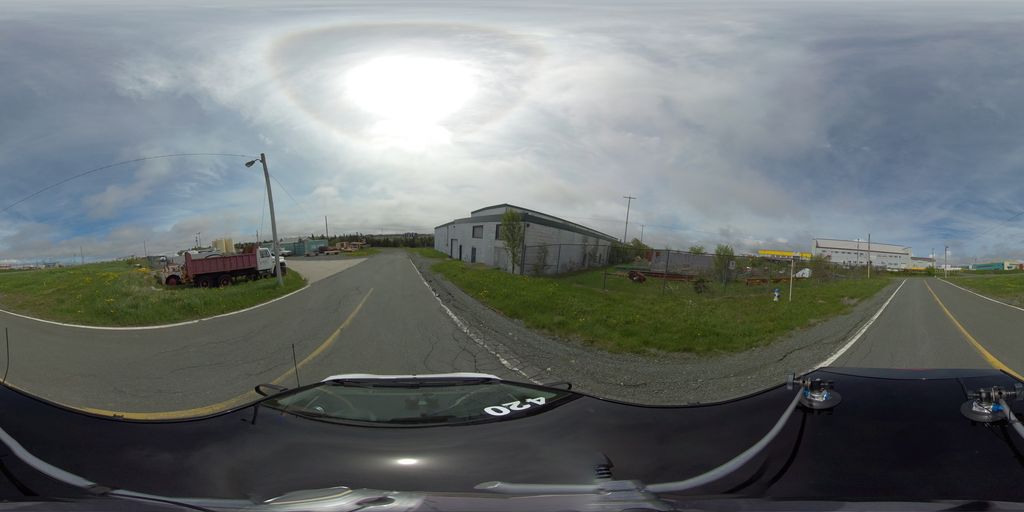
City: st_johns